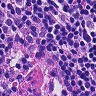
Metastatic tissue present: no